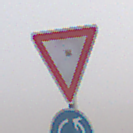
Verkehrszeichen: VorfahrtGewaehren
Zusatzzeichen unten: Kreisverkehr
Umgebung: Outdoor, Nature
Tageszeit: MorningAfternoon
Wetter: PartlyCloudy
Licht: Natural
Jahreszeit: NotSpecified
Kontrast: MediumContrast